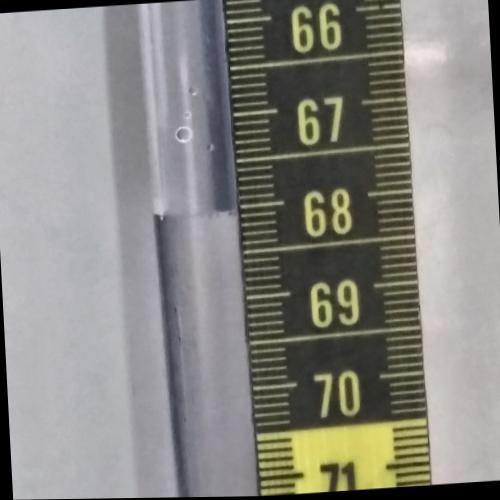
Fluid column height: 68.0 cm